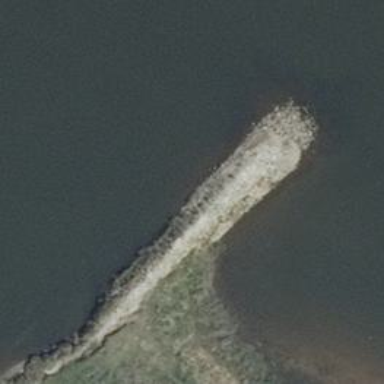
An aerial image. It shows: Breakwater structure.